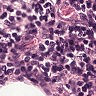
Metastatic tissue present: no